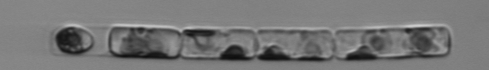
Label: Guinardia_delicatula_TAG_internal_parasite